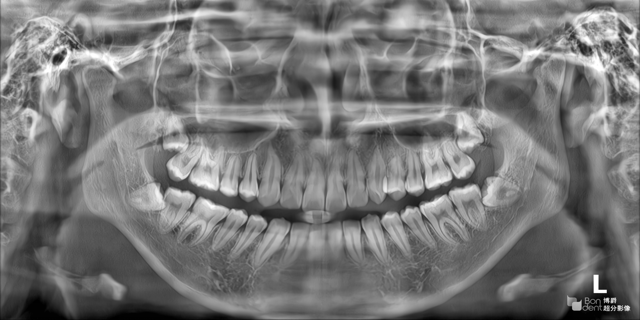
adult